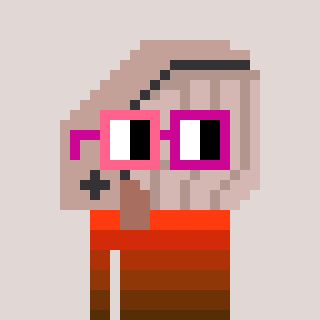
a pixel art character with square pink and red glasses, a whale-shaped head and a bege-colored body on a warm background